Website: walmart
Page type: billing-address
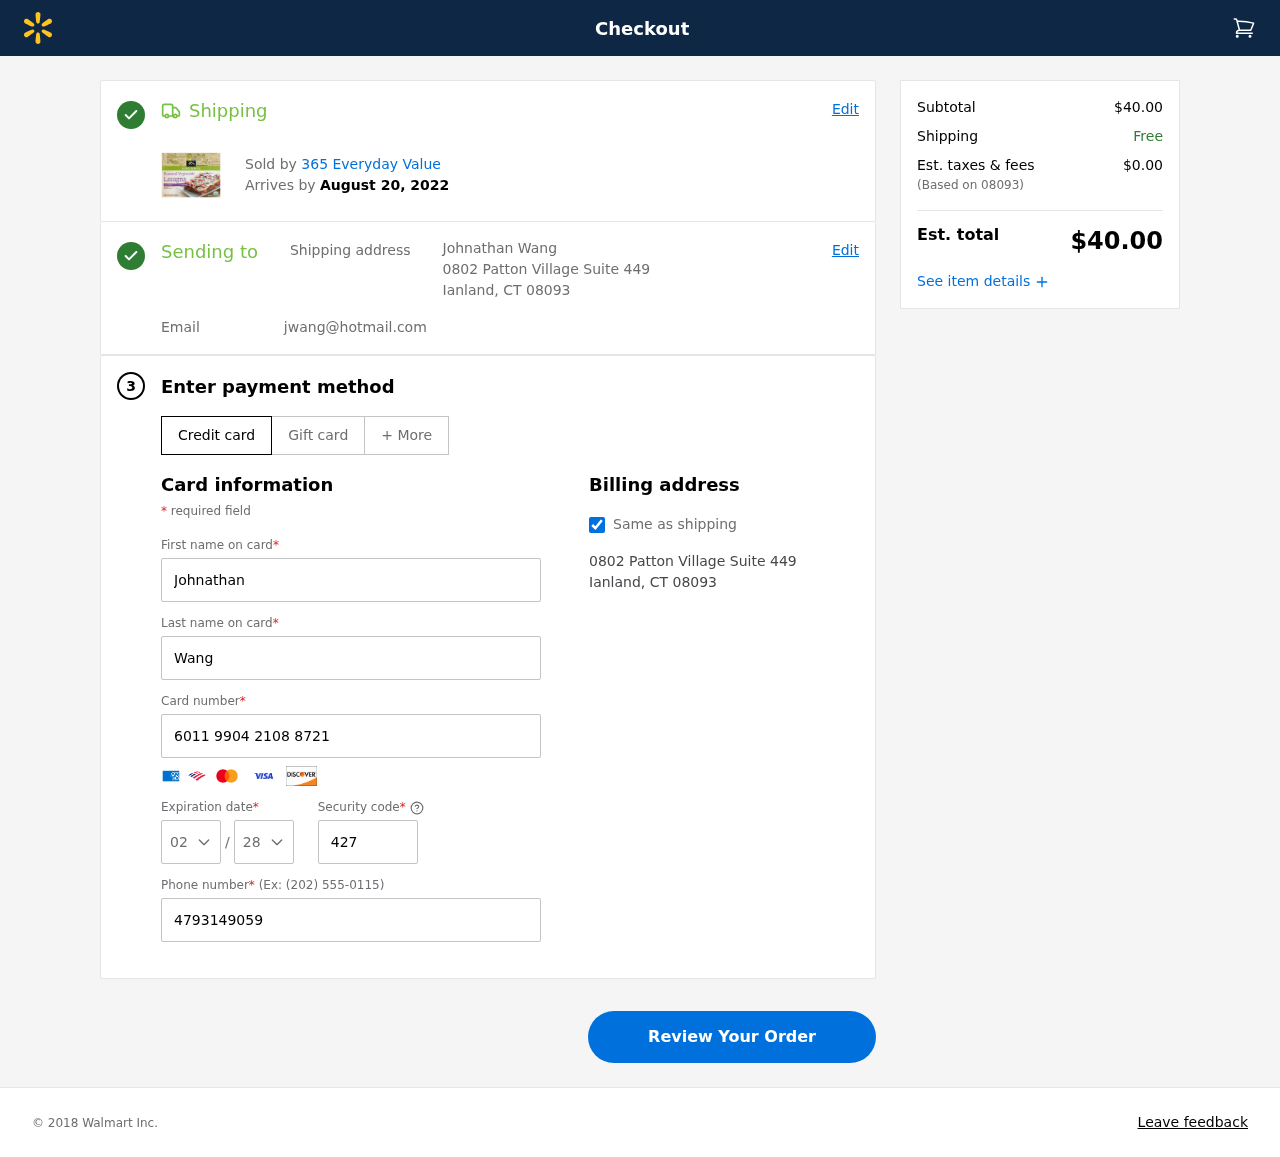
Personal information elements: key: PII_CARD_CVV
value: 427
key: PII_CARD_EXPIRY_MONTH
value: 02
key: PII_CARD_EXPIRY_YEAR
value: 28
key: PII_CARD_NUMBER
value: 6011 9904 2108 8721
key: PII_CITY_STATE_ZIP
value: Ianland, CT 08093
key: PII_EMAIL
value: jwang@hotmail.com
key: PII_FIRSTNAME
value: Johnathan
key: PII_FULLNAME
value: Johnathan Wang
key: PII_LASTNAME
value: Wang
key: PII_PHONE
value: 4793149059
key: PII_POSTCODE
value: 08093
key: PII_STREET
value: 0802 Patton Village Suite 449
Product elements: key: PRODUCT1_BRAND
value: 365 Everyday Value
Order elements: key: ORDER_DELIVERY_DATE
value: August 20, 2022
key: ORDER_SUBTOTAL
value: $40.00
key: ORDER_TAX
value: $0.00
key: ORDER_TOTAL
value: $40.00